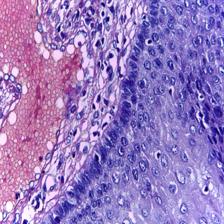
Diagnosis: Normal